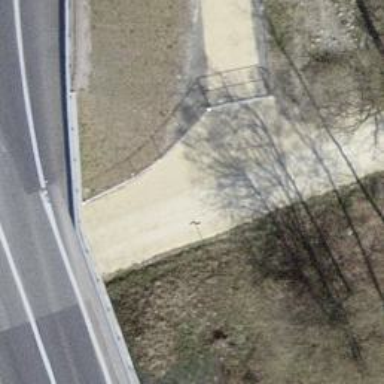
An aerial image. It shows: Guidepost providing information.